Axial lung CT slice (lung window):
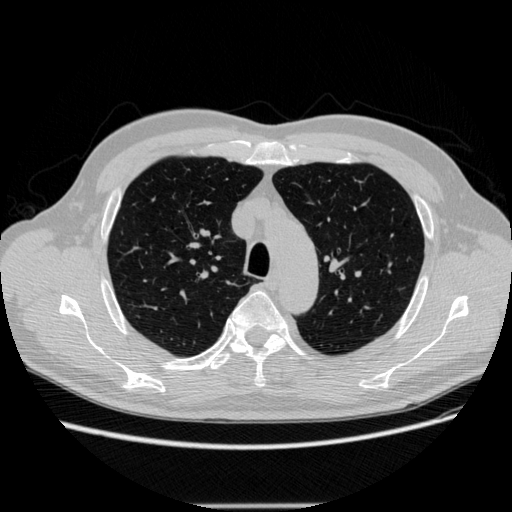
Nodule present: no